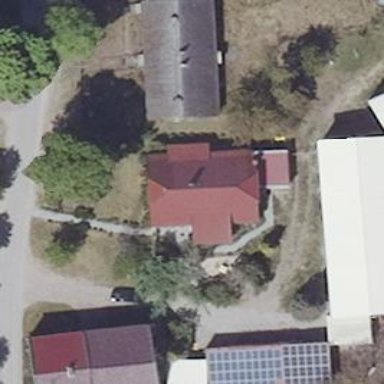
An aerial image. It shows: Detached building with half-hipped roof.